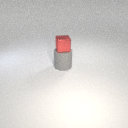
small red metal cube above large gray rubber cylinder